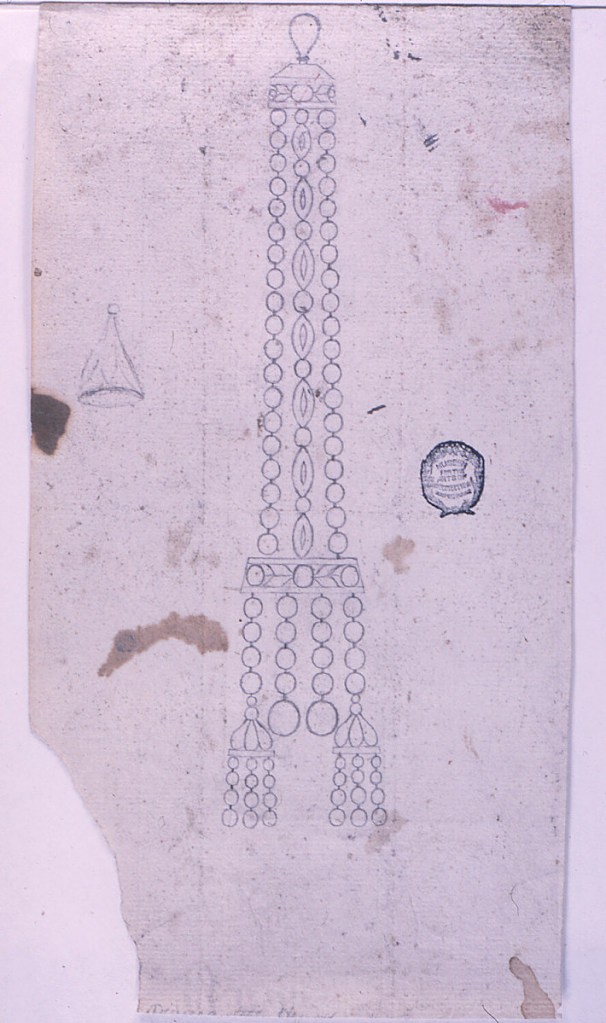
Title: Watch Chain
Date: ca. 1800
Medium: Graphite on paper
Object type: Drawing
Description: Composed of round and oval diamonds for the upper part in three rows.